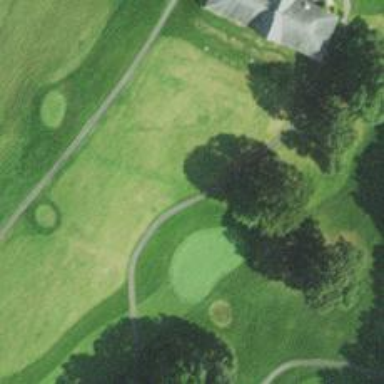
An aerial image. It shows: Pathway for golfing.